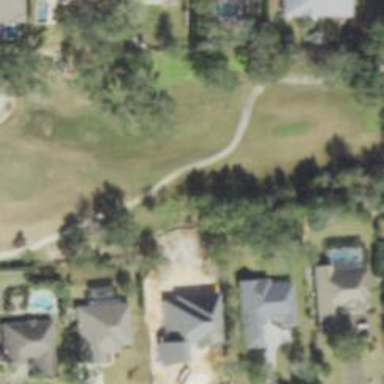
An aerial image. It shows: Path for golf carts.